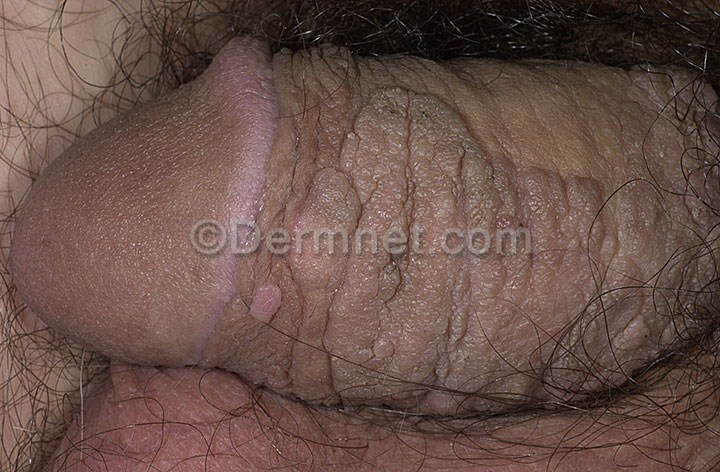
Disease: Herpes HPV and other STDs Photos